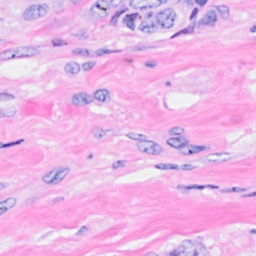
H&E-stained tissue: Breast